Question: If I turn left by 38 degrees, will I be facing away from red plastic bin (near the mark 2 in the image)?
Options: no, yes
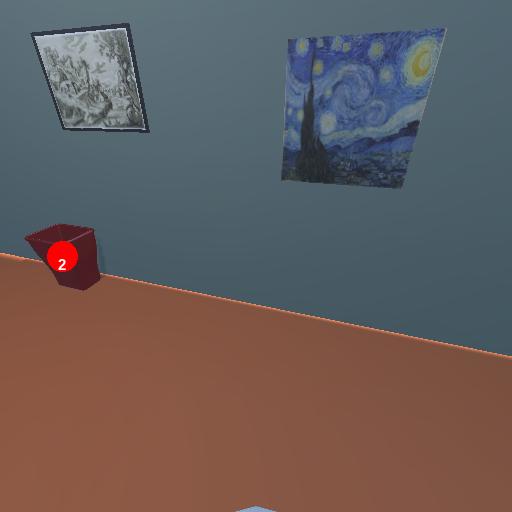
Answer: no